Field crop: maize
Growth stage: 2
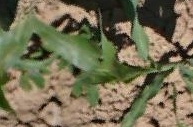
Species: maize